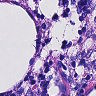
Metastatic tissue present: no